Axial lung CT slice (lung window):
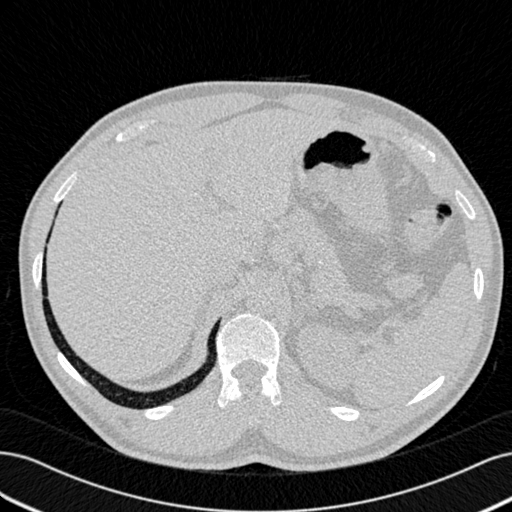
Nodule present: no